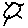
Label: sun